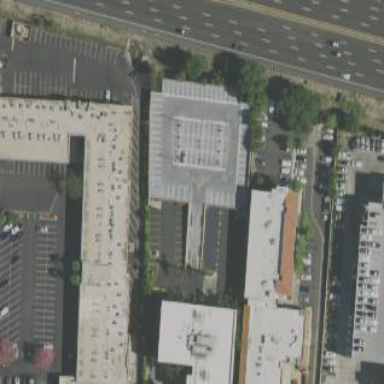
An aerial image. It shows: Multi-storey commercial building with parking area.